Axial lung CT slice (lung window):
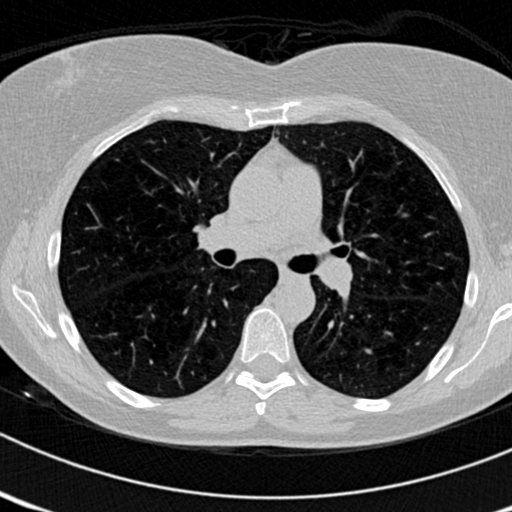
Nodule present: no